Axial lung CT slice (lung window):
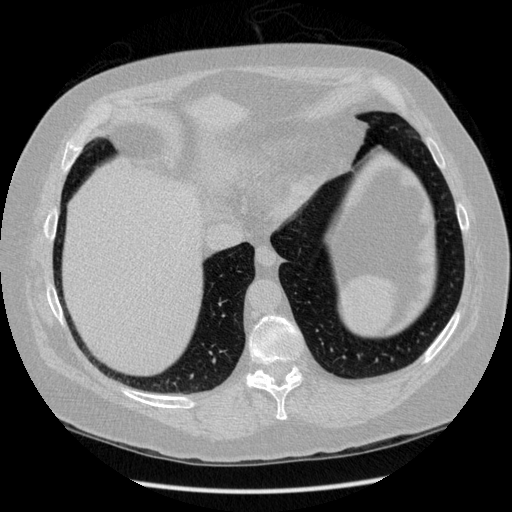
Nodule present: no